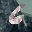
Label: 6